Interaction volume radius: 10 \u00c5
Interaction volume height: 10 \u00c5
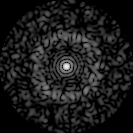
Disorder parameter: 0.8475